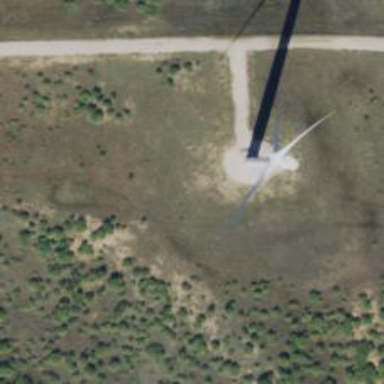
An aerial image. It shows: Wind generator powered by wind turbines of horizontal axis type. It is manufactured by Vestas.